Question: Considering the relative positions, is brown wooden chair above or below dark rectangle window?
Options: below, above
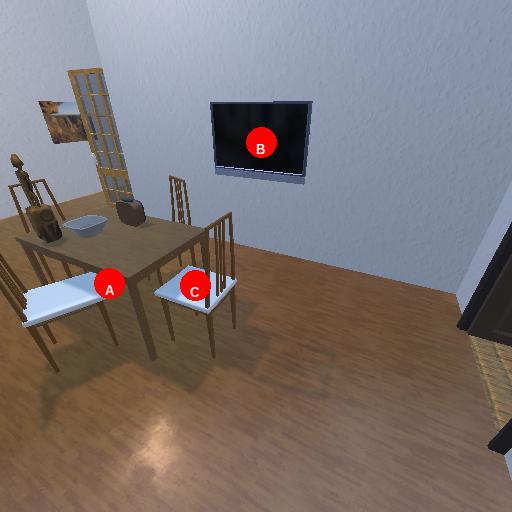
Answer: below